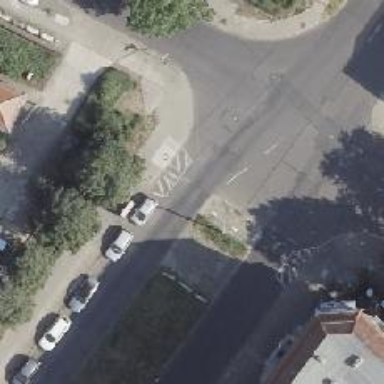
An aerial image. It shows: Unmarked road crossing.